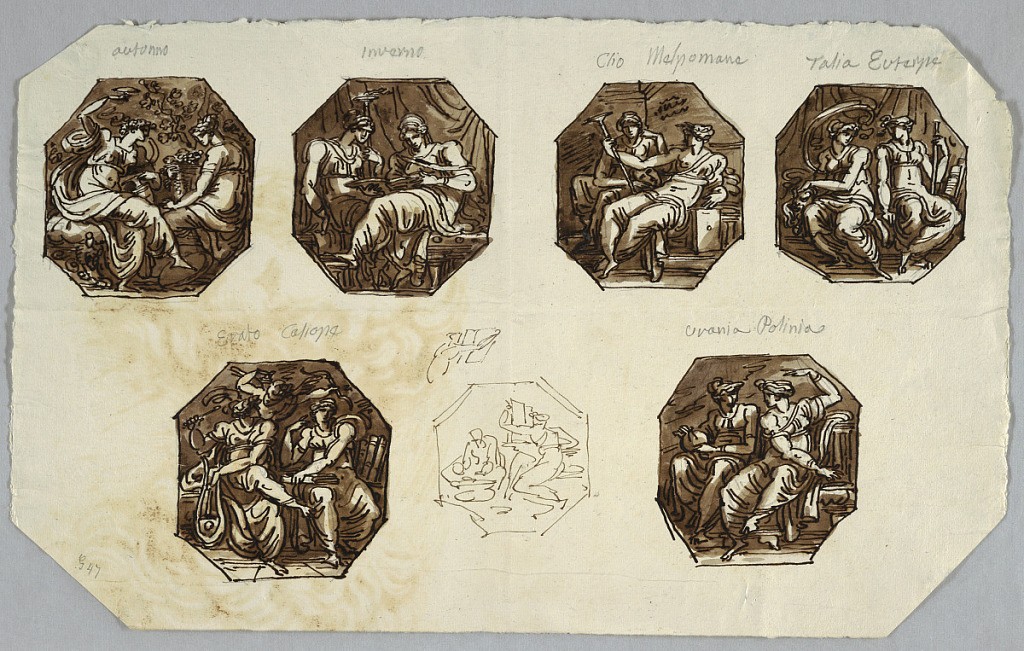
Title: Autumn and Winter: Eight Muses in Pairs set in Octagons.
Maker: Felice Giani, Italian, 1758–1823
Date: ca. 1820
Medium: Pen and brown ink, brush and brown wash over traces of black chalk on cream laid paper
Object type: Drawing
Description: Designed for octagonal painting showing Autumn and Winter. From left to right, top to bottom: Autumn. Two women shown sitting, one raises drinking vessel. Winter: two women sit in room, one reads book while other holds torch. Melpomane with trumpet sits in front of Clio who holds mask. Talia and Euterpe sit beside each other. At left Talia holds mask while Euterpe holds flute. At bottom Erato and Calliope. At left Erato sits with lyre listening to Cupid who flies behind her. At right, sits Calliope with book. Pen sketch of octagon with two sitting women, one of whom holds open book. Urania and Polyhymnia. Two women sit beside each other, left one with sphere and compass.